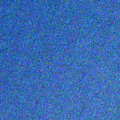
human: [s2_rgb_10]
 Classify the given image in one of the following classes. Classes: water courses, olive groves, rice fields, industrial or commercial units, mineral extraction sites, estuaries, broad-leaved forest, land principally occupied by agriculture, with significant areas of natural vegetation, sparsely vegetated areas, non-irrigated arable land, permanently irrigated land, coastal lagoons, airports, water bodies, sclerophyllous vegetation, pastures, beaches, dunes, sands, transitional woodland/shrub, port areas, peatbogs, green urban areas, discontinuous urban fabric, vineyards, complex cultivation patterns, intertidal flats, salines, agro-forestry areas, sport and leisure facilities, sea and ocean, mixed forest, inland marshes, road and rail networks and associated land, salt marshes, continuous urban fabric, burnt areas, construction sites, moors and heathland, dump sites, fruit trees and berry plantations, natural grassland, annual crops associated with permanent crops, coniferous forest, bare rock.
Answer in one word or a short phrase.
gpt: sea and ocean